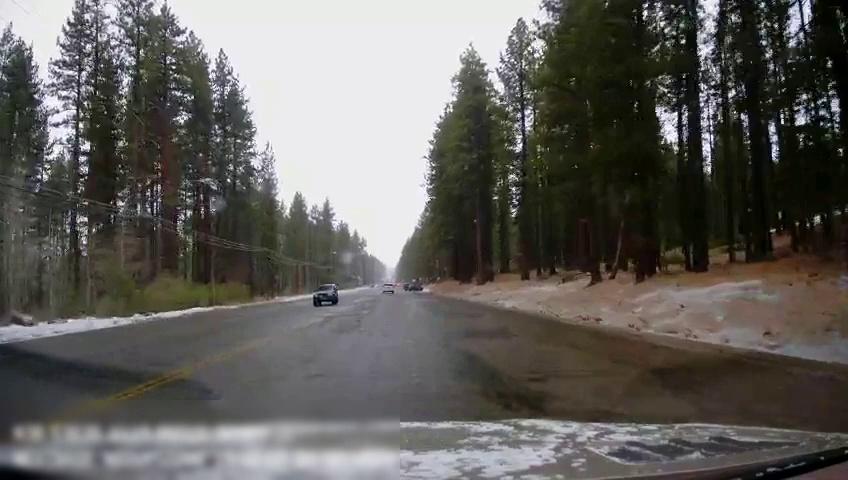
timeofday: Day
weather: Snowy
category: Drivable Space
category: Vehicles | Van
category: Vehicles | SUV
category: Lanes | Current Lane